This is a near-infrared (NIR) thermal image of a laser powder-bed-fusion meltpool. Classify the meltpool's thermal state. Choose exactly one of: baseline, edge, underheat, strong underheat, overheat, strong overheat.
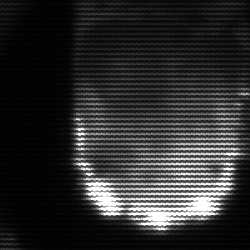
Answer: baseline